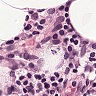
Metastatic tissue present: no